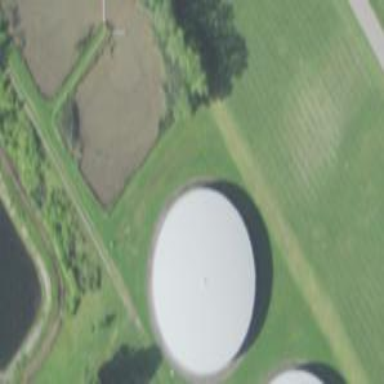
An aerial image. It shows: Storage tank used for water storage.